Question: Count the number of objects in the diagram.
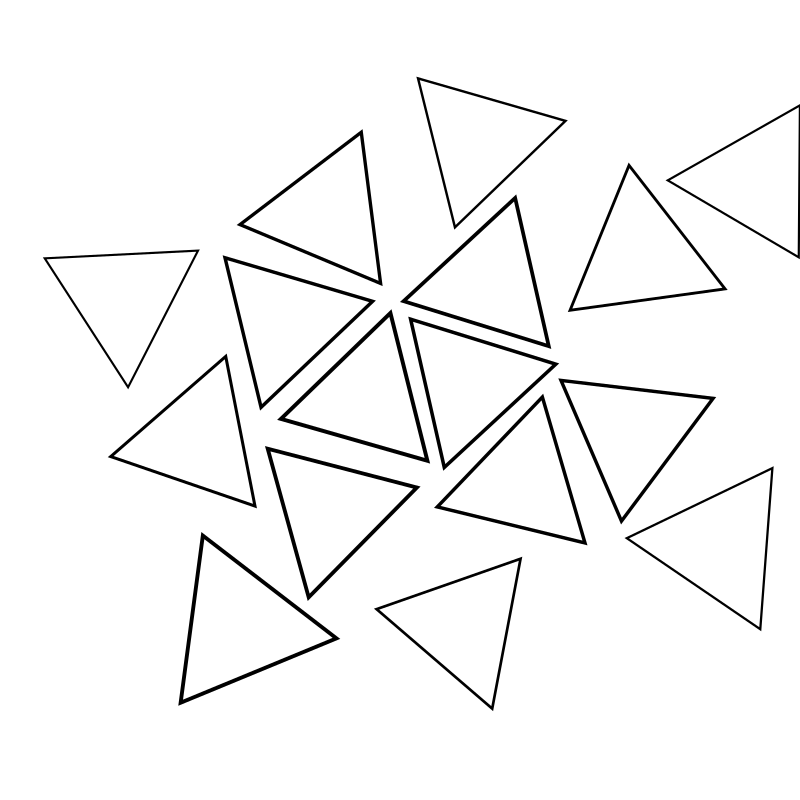
Answer: 16